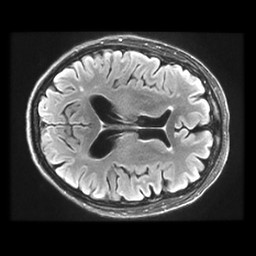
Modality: FLAIR
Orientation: axial
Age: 64
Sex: female
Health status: healthy
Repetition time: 12 s
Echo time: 0.09782 s